Question: What I want to achieve:
create controller with view, and in this view I have list of 'Gallery' objects. Each item has it's own view and controller.
All files are here: <URL>
It works as intended, after hovering some text is shown/hidden, but personally I think that this it's not so good solution.
I think that I maybe should use {{collection}} helper, but there is no documentation for it on ember.js page (there is some in code, but I'm not sure if this helper is not a little bit outdated, as in source it says "// TODO: Don't require all of this module").
I tried to use itemController property, but then I still have template in one file.
Also tried to use {{render}} helper in {{#each}}, but then it throw error.
So, It is there a better/cleaner way to achieve what I want?
After making everything as in explanation provided by Michael Grassotti, I have strange behaviour - property to template is taken fron itemController, but {{action}} helper binds to parent controller. I have made screenshot to show what I'm dealing with.

Basically "this" in itemView points to right controller (itemController) but target property has parent controller.
After making '{{action "deleteGallery" this target="this"}}' and clicking it, I have error as in screenshot. At this moment, I'm running out of ideas...
ok, I'm overthinking it, itemController is only for defining computed properties, not for writing {{action}} handlers.
I think that my problem with itemController and event target will be fixed.
<URL>
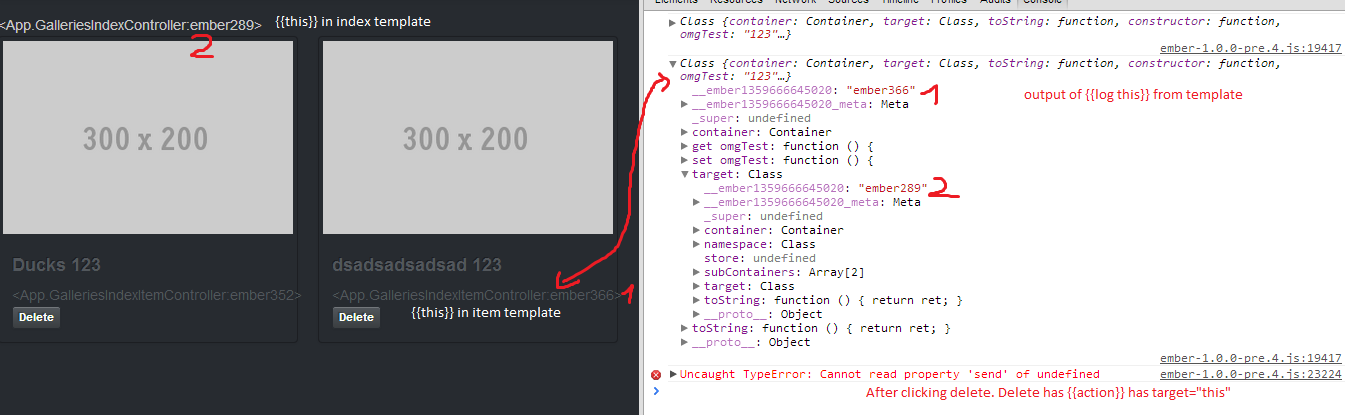
Answer: > I think that I maybe should use {{collection}} helper, but there is no documentation for it on ember.js page (there is some in code, but I'm not sure if this helper is not a little bit outdated, as in source it says "// TODO: Don't require all of this module").
Agreed. Collection helper still works but I'm not certain it will be part of the public-api going forward. Best to stick with the '{{#each}}' helper if you can.
> I tried to use itemController property, but then I still have template in one file.
The 'itemController' property is a good start. that's the best way to give each item it's own controller.
> Also tried to use {{render}} helper in {{#each}}, but then it throw error.
Yeah the '{{render}}' helper is not designed for use within an '{{each}}' block.
> So, It is there a better/cleaner way to achieve what I want?
Yep. For starters use the 'itemController' property. Then to give each it's own view, provide an 'itemViewClass' option to the '{{each helper}}'. For example:
'''
# in galleries_index.hbs
{{each controller itemViewClass="App.GalleriesIndexItemView"}
'''
See the "blockless use" section of <URL> for detail.
Then customize 'App.GalleriesIndexItemView' to specify a template:
'''
App.GalleriesIndexItemView = Ember.View.extend({
templateName: "galleries_index_item",
tagName: 'li',
classNames: ['span4'],
hover: false,
mouseEnter: function() {
this.set('hover', true);
},
mouseLeave: function() {
this.set('hover', false);
}
});
'''
and move html from the each helper to into the template:
'''
# galleries_index_item.hbs
<div class="thumbnail">
<a href="#">
<img src="images/300x200.gif" alt="">
</a>
<div class="caption">
<h4>{{name}}</h4>
{{#if view.hover}}
<button {{action editGallery this }} class="btn btn-mini" type="button">Edit</button>
<button {{action deleteGallery this}} class="btn btn-mini" type="button">Delete</button>
{{/if}}
</div>
</div>
'''
Now every item has it's own view and controller.